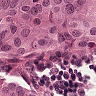
Metastatic tissue present: yes